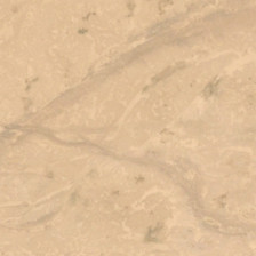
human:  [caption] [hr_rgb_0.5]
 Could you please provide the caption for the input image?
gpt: A dry river like lloos is the site of dividing the desert into three parts.

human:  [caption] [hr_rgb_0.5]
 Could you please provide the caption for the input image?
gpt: Here is a dark pattern like a desert.

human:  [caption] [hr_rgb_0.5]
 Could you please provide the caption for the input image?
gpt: There is a black pattern like a river in the desert.

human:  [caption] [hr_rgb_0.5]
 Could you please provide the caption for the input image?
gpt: tow dark stipes stretch across this light brown desert .

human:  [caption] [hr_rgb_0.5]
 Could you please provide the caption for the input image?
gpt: Traces like a dry river divide the desert into three parts.